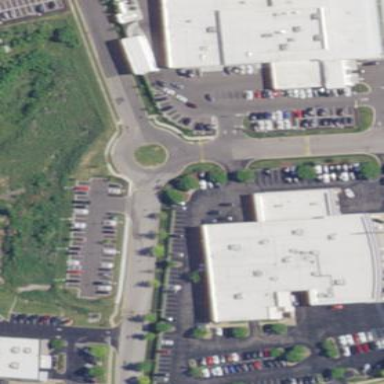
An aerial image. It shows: Building housing car shop.